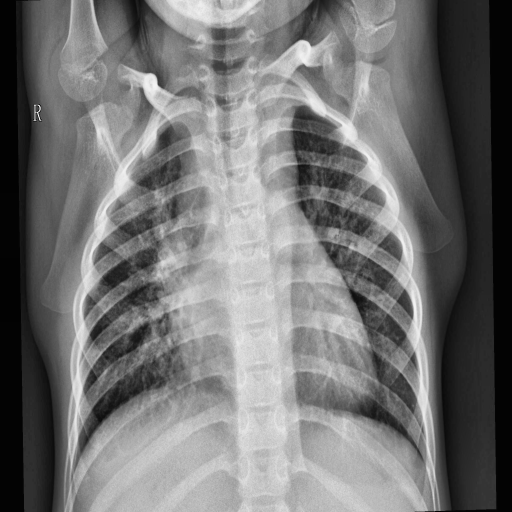
Finding: PNEUMONIA